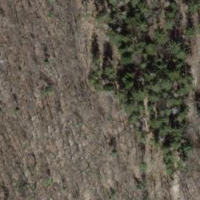
EUNIS habitat code: 41
Species observed at this site:
Vincetoxicum hirundinaria